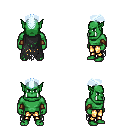
a pixel art fantasy rpg character, male body template, orc, green skin, black tattered cape, gold greaves, white cyan short mohawk hairstyle, leather bracers, four views (front, back, left, right), 2x2 character sprite sheet, small pixel art, hard edges, no anti-aliasing